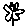
Label: flower